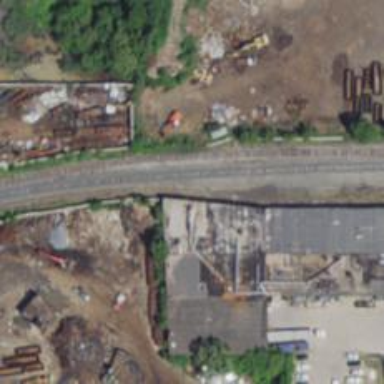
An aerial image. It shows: Abandoned railway.